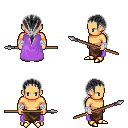
a pixel art fantasy rpg character, male body template, human, tanned skin, lavender cape, robe skirt, gray ponytail hairstyle, white cloth bandages, gold boots, spear, four views (front, back, left, right), 2x2 character sprite sheet, small pixel art, hard edges, no anti-aliasing